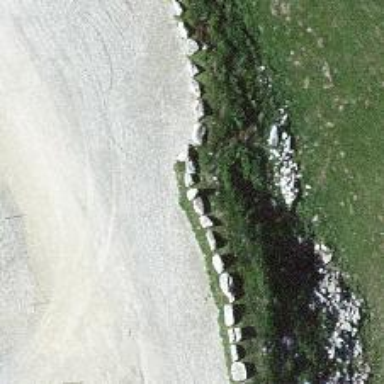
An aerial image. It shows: Block barrier.